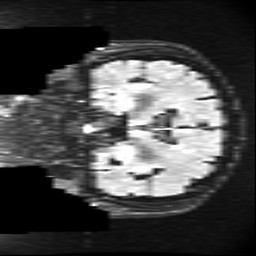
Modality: FLAIR
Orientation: coronal
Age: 64
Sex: male
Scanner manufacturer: ge
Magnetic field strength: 3 T
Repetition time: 11 s
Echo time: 0.1497 s